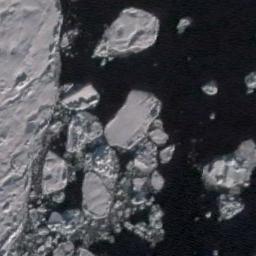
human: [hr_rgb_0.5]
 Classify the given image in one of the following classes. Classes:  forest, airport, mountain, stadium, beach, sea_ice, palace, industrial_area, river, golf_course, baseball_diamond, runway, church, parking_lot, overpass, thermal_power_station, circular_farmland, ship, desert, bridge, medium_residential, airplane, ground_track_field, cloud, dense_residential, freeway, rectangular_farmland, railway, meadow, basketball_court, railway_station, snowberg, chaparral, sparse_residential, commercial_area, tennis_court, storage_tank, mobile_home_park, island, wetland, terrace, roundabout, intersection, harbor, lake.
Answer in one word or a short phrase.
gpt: sea_ice